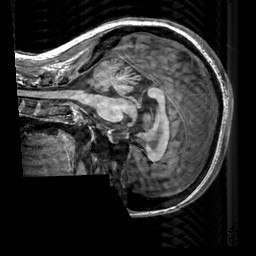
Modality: T1w
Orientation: sagittal
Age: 34
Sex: female
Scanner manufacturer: siemens
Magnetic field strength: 3 T
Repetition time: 2.3 s
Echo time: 0.00303 s